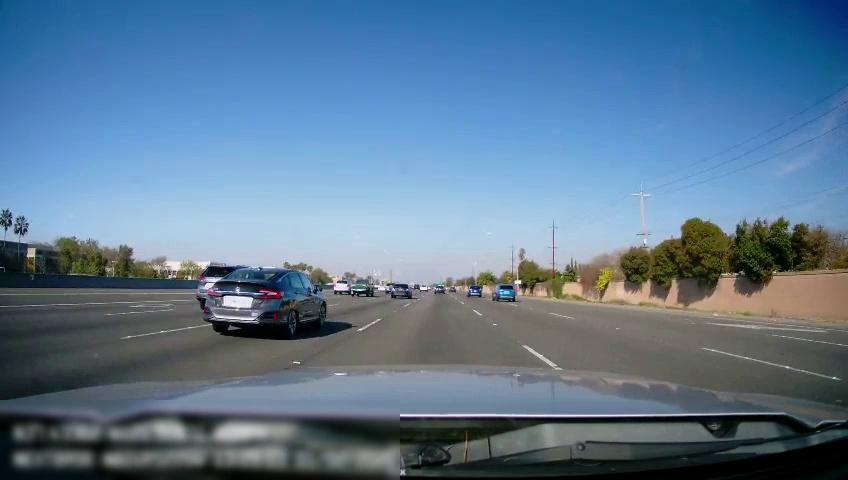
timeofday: Day
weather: Sunny
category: Drivable Space
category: Vehicles | SUV
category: Vehicles | SUV
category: Vehicles | SUV
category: Vehicles | SUV
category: Vehicles | SUV
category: Vehicles | Truck
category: Vehicles | Car
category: Vehicles | SUV
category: Vehicles | Car
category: Lanes | Alternate Lane
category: Lanes | Alternate Lane
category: Lanes | Alternate Lane
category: Lanes | Alternate Lane
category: Lanes | Current Lane
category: Lanes | Alternate Lane
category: Lanes | Alternate Lane
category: Lanes | Alternate Lane
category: Lanes | Alternate Lane
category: Lanes | Alternate Lane